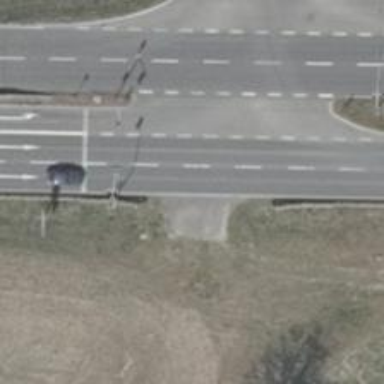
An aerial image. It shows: Primary highway with asphalt surface and lane markings. There is no sidewalk along the road.